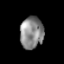
Tissue: lung
Cell type: Epithelial cells
Senescence score: 0.2267
Nuclear area (px): 728
Mean DAPI intensity: 136.29